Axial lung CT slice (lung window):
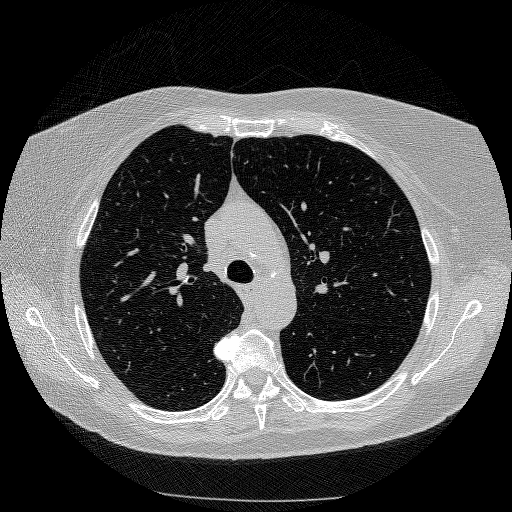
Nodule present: no